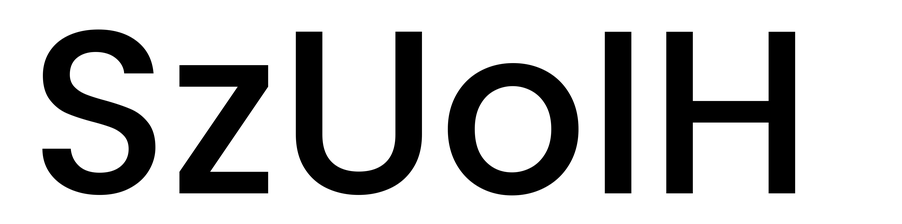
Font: Poppins-Medium